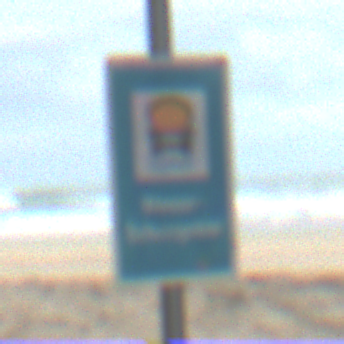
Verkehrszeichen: Wasserschutzgebiet
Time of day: Midday
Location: Roofed (Beach)
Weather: Overcast
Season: NotSpecified
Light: Natural